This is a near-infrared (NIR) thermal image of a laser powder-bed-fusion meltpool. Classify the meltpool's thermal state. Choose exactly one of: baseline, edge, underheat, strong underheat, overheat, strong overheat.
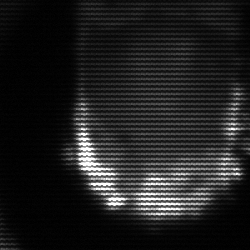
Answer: baseline